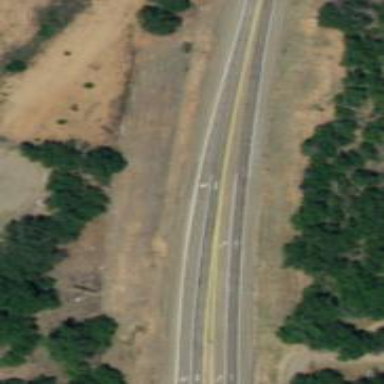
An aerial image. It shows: Asphalt road designated as trunk highway.